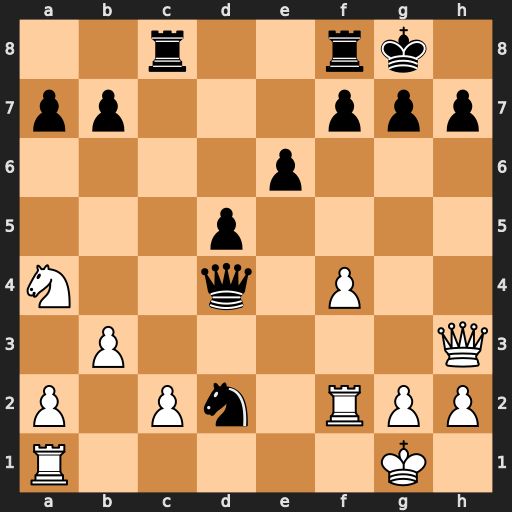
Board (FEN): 2r2rk1/pp3ppp/4p3/3p4/N2q1P2/1P5Q/P1Pn1RPP/R5K1
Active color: w
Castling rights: -
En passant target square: -
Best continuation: c3 Qf6 Rxd2 b5 Nb2